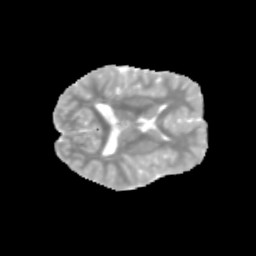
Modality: MD
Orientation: axial
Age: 9
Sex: male
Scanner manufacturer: siemens
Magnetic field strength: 3 T
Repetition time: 3.8 s
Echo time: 0.07 s